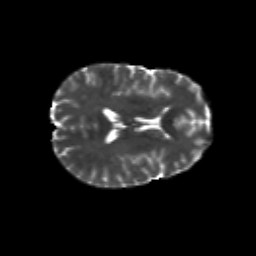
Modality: T2w
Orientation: axial
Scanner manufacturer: siemens
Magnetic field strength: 3 T
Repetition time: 6.8 s
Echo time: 0.093 s